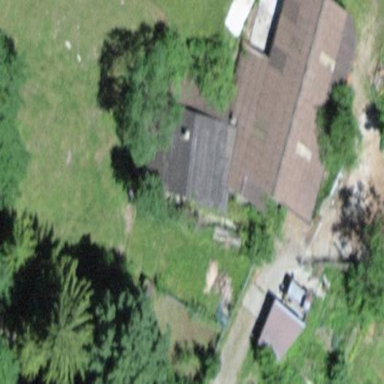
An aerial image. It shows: Farm building.